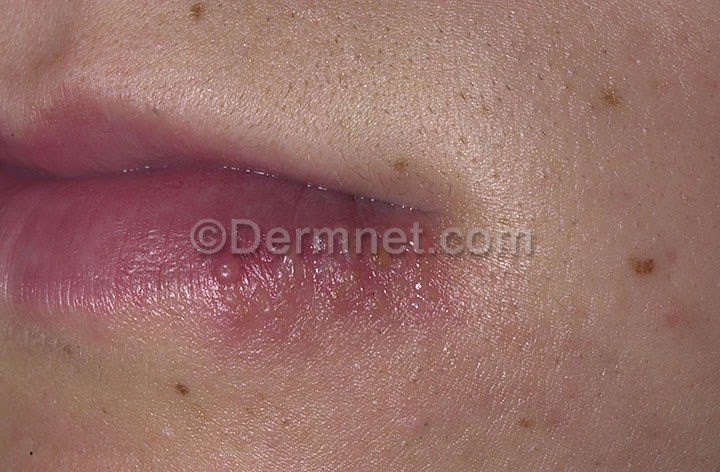
Disease: Warts Molluscum and other Viral Infections